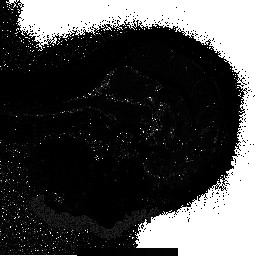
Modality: T2starmap
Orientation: sagittal
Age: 19
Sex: female
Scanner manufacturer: siemens
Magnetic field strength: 3 T
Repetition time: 0.043 s
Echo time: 0.00184 s